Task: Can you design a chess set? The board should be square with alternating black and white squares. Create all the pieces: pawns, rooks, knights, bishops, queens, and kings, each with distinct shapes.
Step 3963:
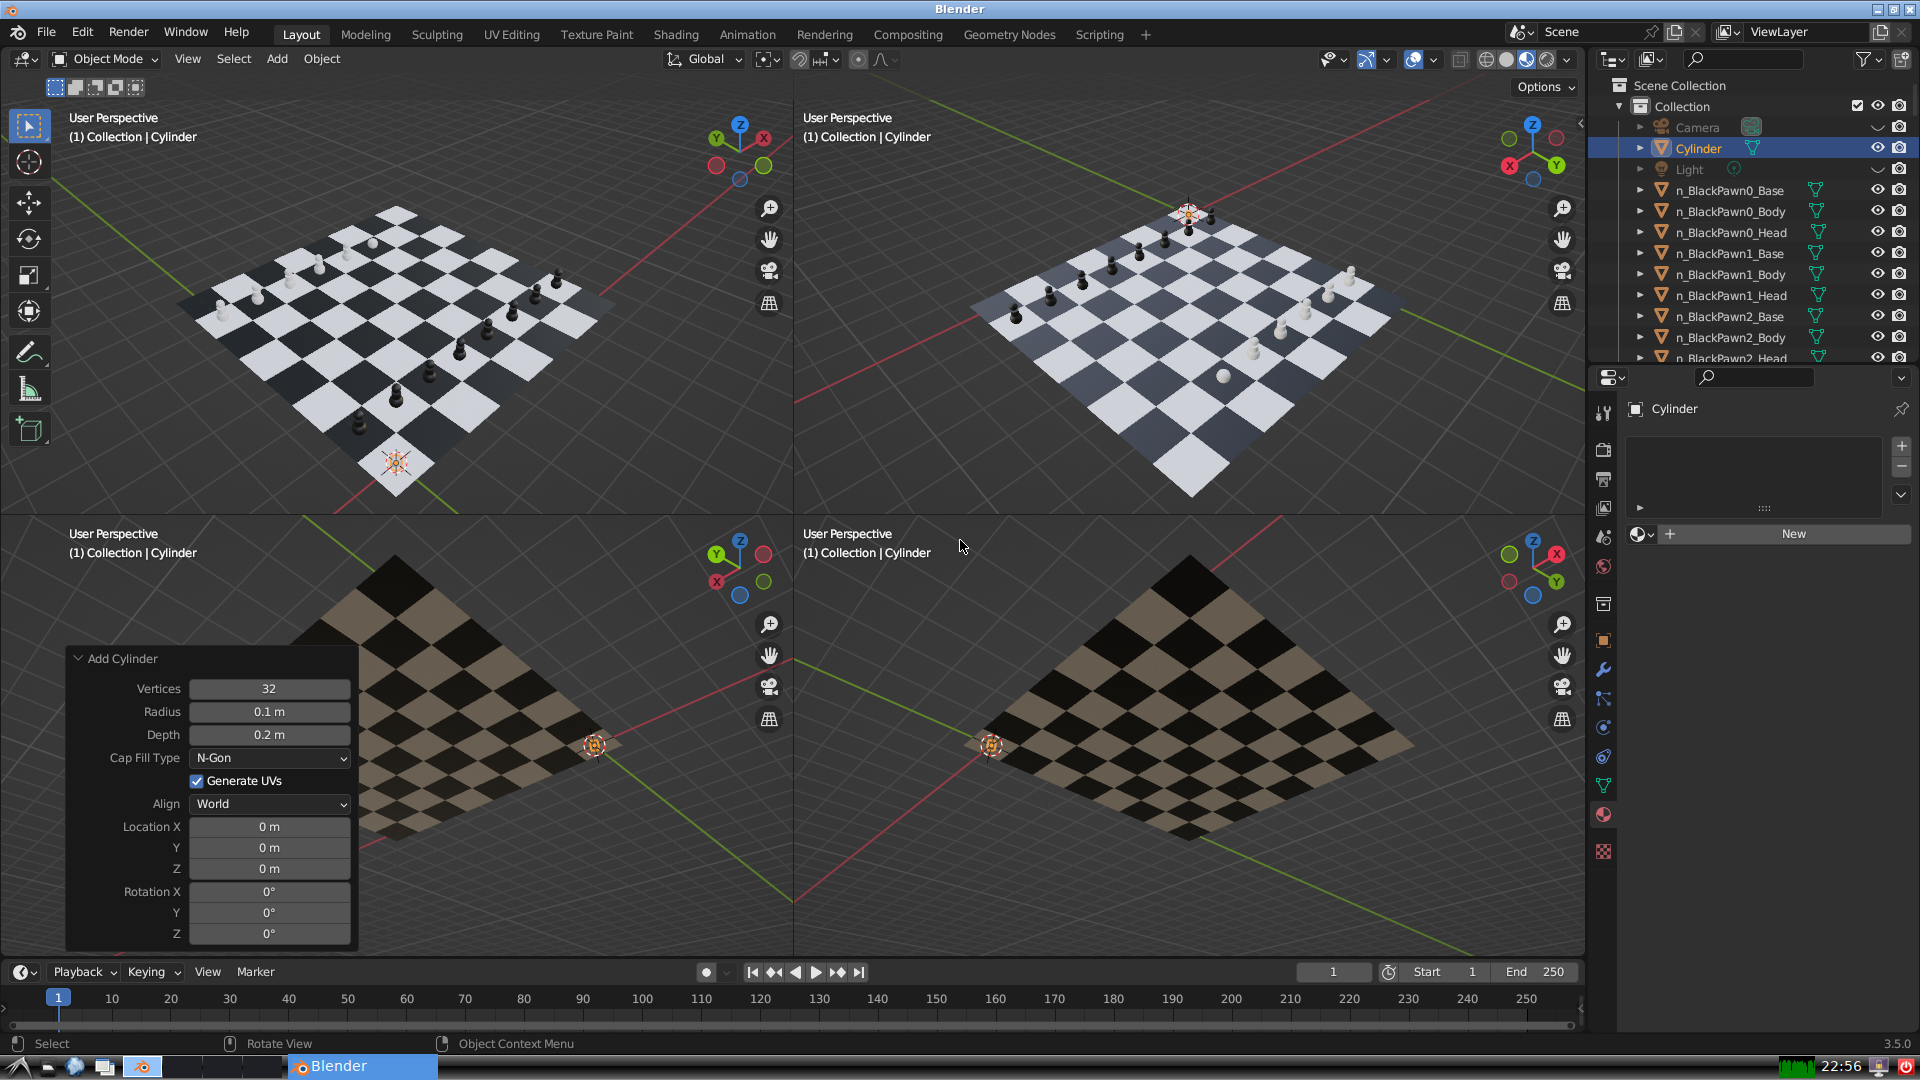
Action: {"key_press": ['Ctrl, Home']}